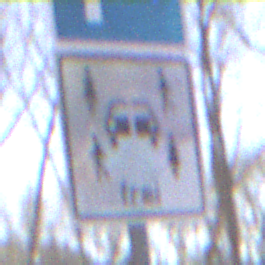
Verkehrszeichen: CarsharingfahrzeugeFrei
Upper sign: Parken
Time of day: Midday
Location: Outdoor (Nature)
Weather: Clear
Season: NotSpecified
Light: Natural